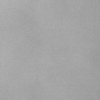
Label: dusty